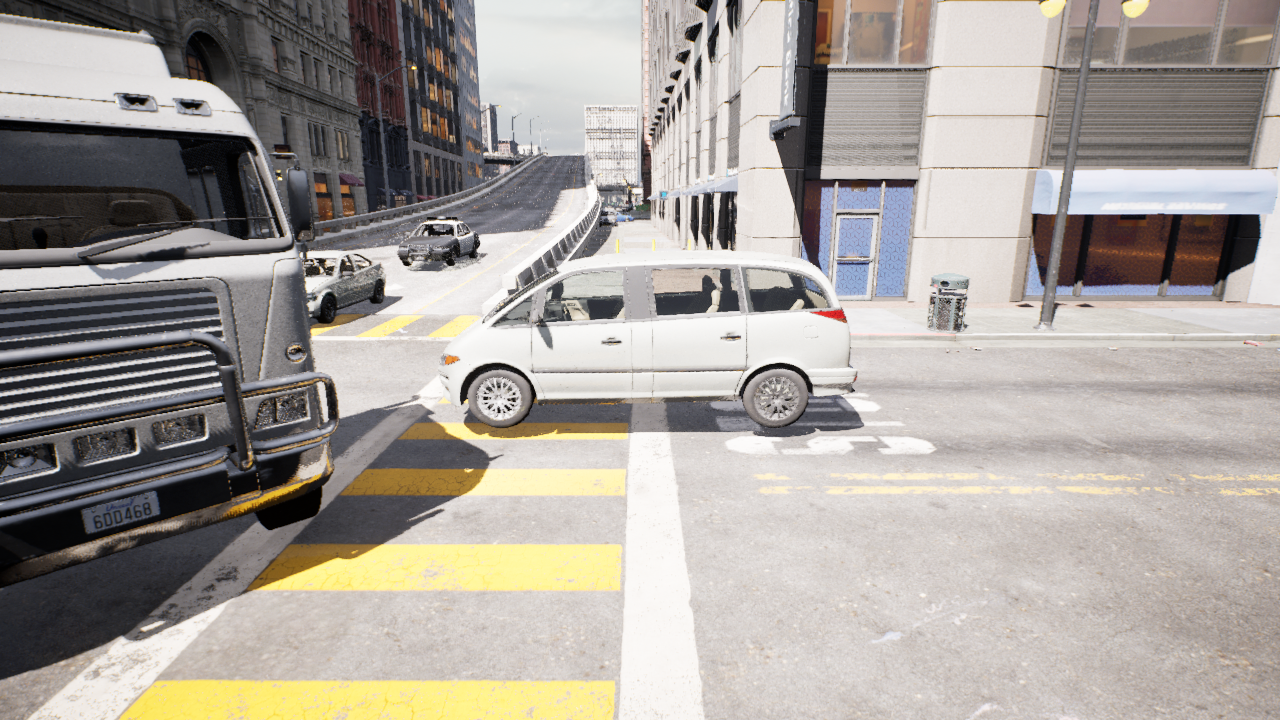
Venue: residential
Lighting: clear day
Vehicle rig: minivan